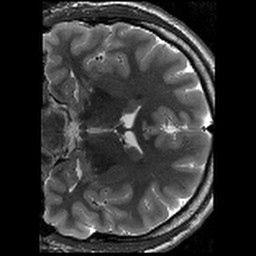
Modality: T2w
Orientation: coronal
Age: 22
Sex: male
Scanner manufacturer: siemens
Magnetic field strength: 3 T
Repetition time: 8.02 s
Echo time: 0.08 s